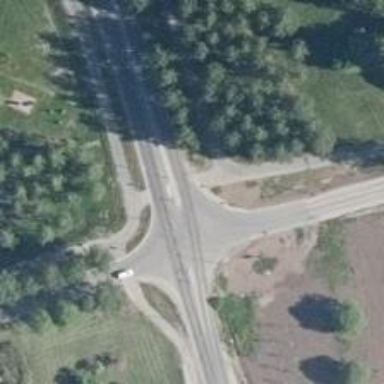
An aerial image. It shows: Uncontrolled crossing with central island on the road.